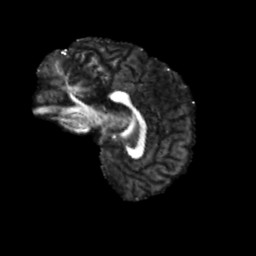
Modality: FA
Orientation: sagittal
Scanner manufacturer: siemens
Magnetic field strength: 3 T
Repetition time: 4 s
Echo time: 0.0594 s